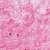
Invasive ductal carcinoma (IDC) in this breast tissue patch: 0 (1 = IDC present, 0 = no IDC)